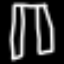
Label: pants